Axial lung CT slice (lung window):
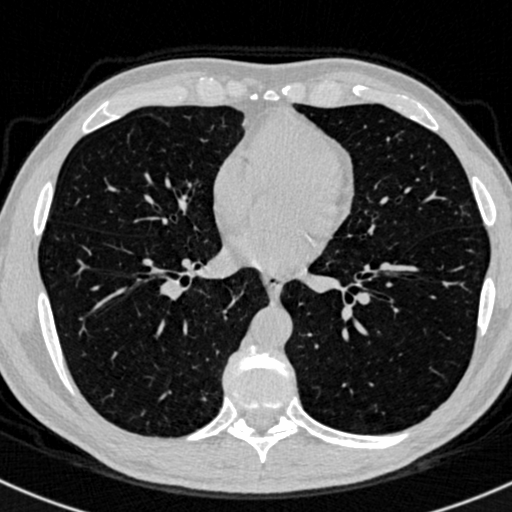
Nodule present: no